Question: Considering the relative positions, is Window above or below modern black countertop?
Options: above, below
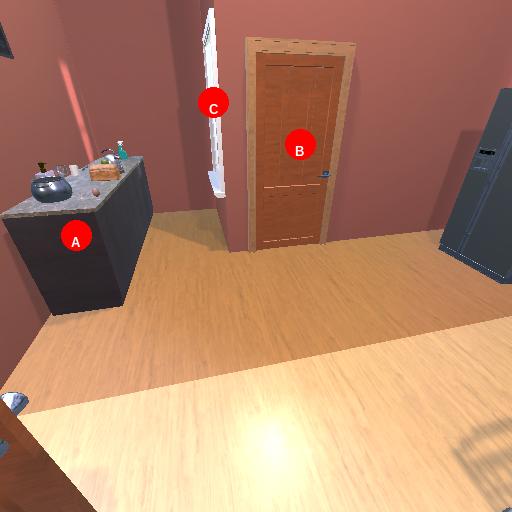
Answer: above